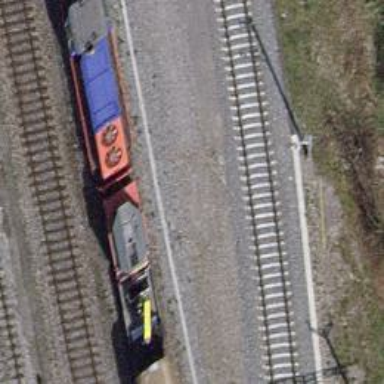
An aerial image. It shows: Rail siding with electrified contact lines for trains.